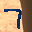
Label: 7